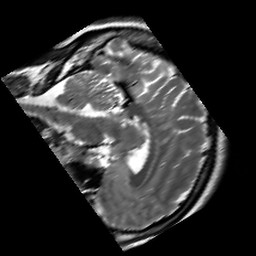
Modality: T2w
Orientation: sagittal
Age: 30
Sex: female
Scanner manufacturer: siemens
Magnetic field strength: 3 T
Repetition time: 7 s
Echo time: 0.09 s